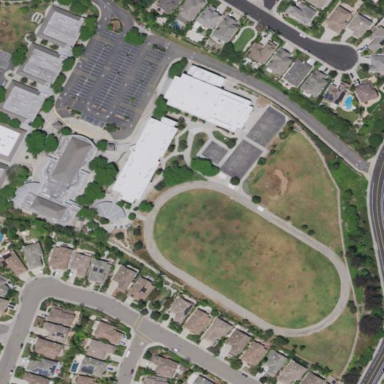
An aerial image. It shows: School.